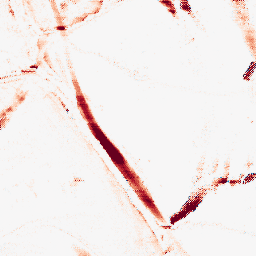
Category: morphological
Decomposition family: morphological_rect
Decomposition parameters: operation: opening
width: 20
height: 3
Upsampling method: regularized
Upsampling parameters: scale: 4
lambda_reg: 0.1
Upsampling scale: 4